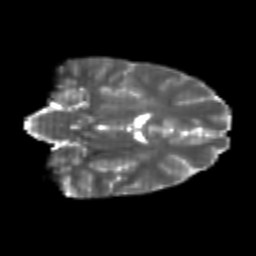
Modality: T2w
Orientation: coronal
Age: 22
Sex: male
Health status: healthy
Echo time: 0.074 s